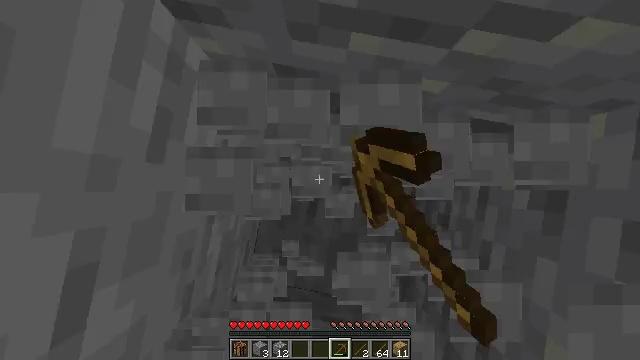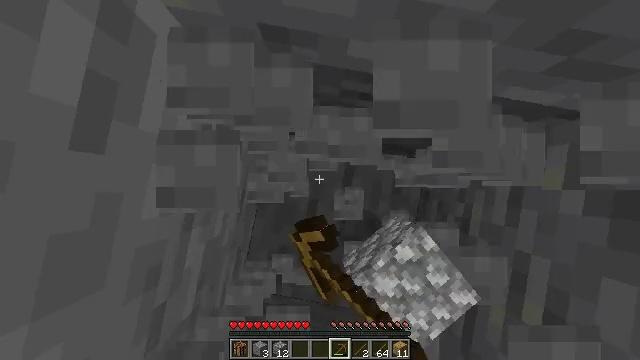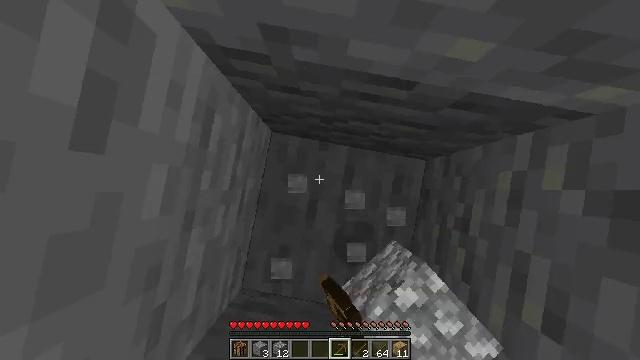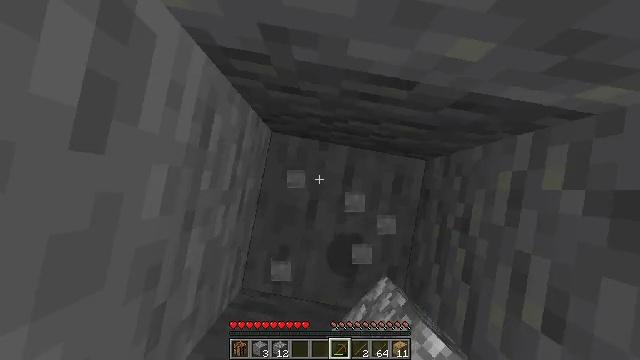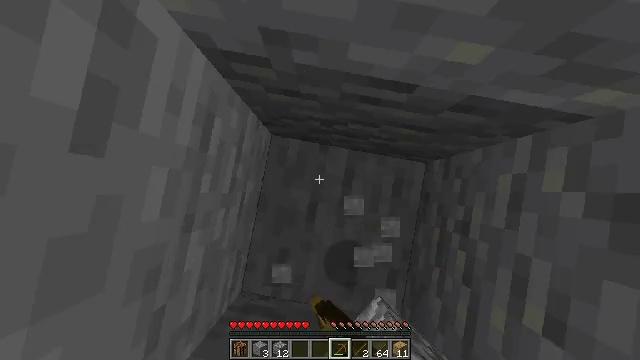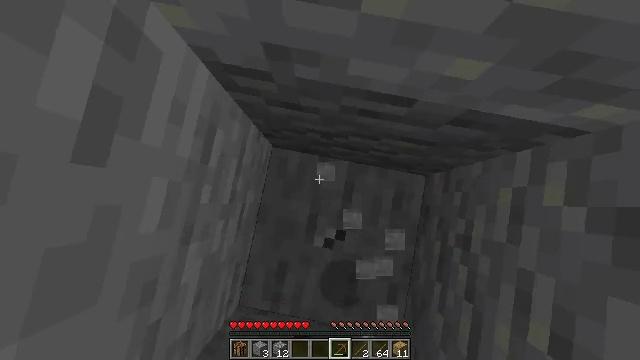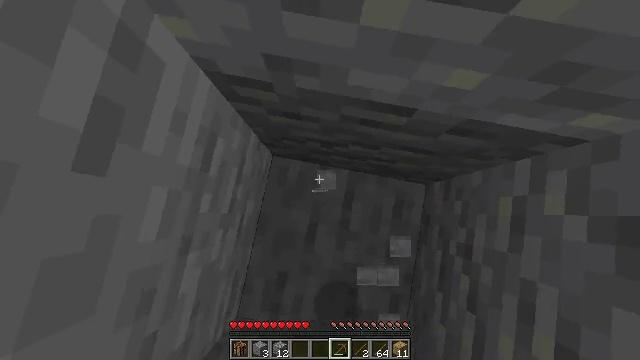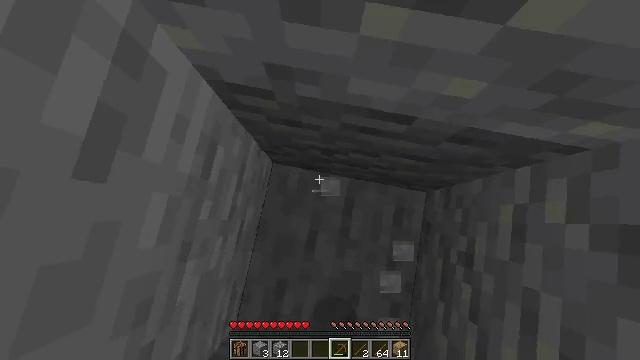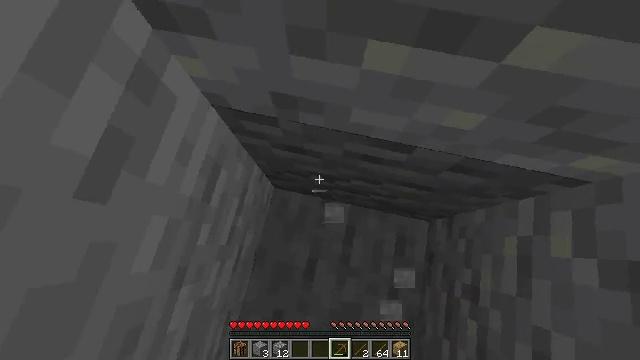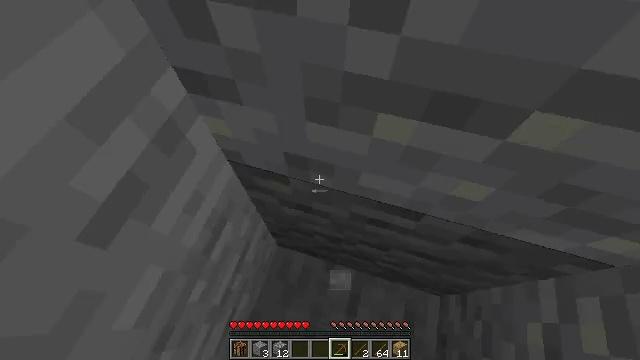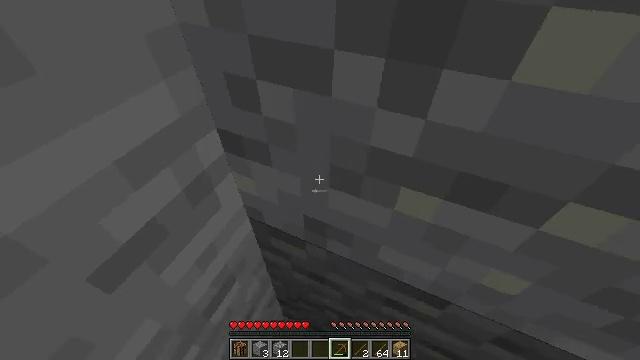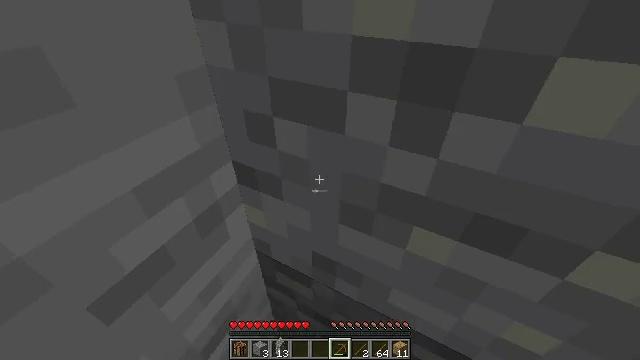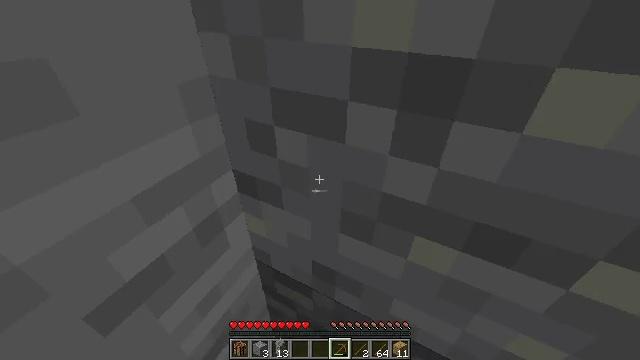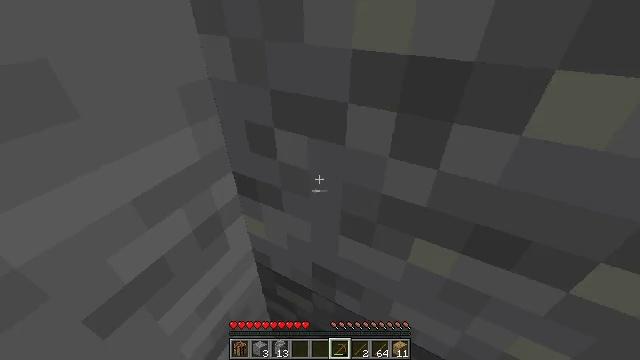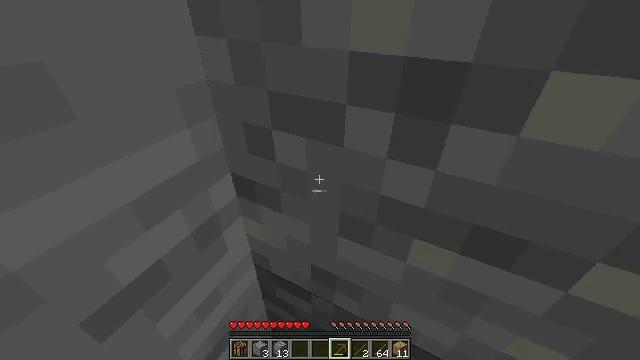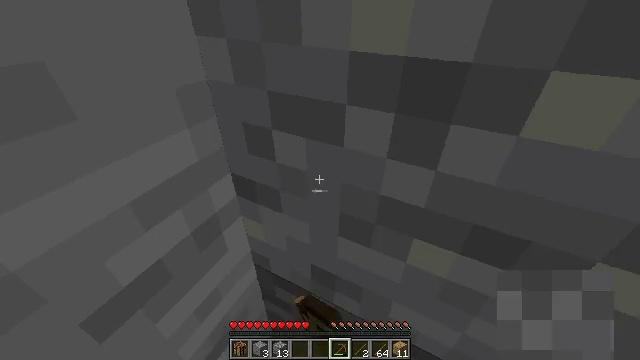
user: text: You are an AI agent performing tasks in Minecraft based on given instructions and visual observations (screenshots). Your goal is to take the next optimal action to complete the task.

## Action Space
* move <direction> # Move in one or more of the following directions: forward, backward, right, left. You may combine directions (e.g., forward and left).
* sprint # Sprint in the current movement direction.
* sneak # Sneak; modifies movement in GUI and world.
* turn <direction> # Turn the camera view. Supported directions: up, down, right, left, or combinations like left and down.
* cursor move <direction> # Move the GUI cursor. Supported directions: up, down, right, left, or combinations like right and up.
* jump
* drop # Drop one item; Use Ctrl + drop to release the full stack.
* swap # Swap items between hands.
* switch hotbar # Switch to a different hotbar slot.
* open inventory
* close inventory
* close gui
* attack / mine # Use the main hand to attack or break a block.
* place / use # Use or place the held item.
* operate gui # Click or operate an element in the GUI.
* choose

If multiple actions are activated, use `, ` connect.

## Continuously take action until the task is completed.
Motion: motion action
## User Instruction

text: Break the andesite to collect it.
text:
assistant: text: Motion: attack / mine
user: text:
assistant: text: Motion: attack / mine
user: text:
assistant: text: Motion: attack / mine
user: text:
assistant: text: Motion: attack / mine
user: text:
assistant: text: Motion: turn up, attack / mine
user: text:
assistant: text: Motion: turn up
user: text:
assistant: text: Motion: turn up
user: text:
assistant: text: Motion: turn left and up
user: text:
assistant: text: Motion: turn left and up
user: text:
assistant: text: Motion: turn left and up
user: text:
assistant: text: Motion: turn left and up
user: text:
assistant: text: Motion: turn up
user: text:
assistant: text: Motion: no_op
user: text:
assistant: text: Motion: attack / mine
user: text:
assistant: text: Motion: attack / mine
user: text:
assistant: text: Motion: attack / mine
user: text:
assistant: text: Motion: attack / mine
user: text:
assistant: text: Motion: attack / mine
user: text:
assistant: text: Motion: turn up, attack / mine
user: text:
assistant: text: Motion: attack / mine
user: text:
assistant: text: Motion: turn right and up, attack / mine
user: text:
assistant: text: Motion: turn right and up, attack / mine
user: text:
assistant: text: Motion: turn right and up, attack / mine
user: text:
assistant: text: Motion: turn right and up, attack / mine
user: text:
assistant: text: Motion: turn right and up, attack / mine
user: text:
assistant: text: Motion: attack / mine
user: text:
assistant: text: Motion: attack / mine
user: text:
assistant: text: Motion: turn right and up, attack / mine
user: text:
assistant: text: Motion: turn up, attack / mine
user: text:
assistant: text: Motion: turn up, attack / mine